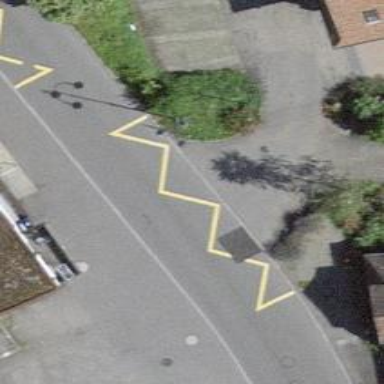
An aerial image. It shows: Bus stop with stop position for public transport.